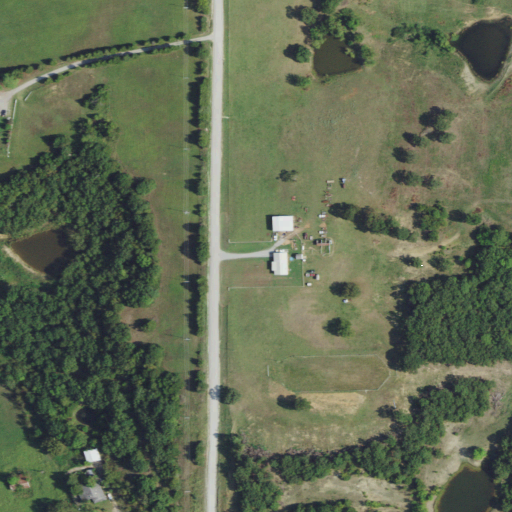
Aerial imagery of mountain in Oklahoma named Little River Hill containing grassland, deciduous forest, open development, low intensity development, medium intensity development, shrub, and open water